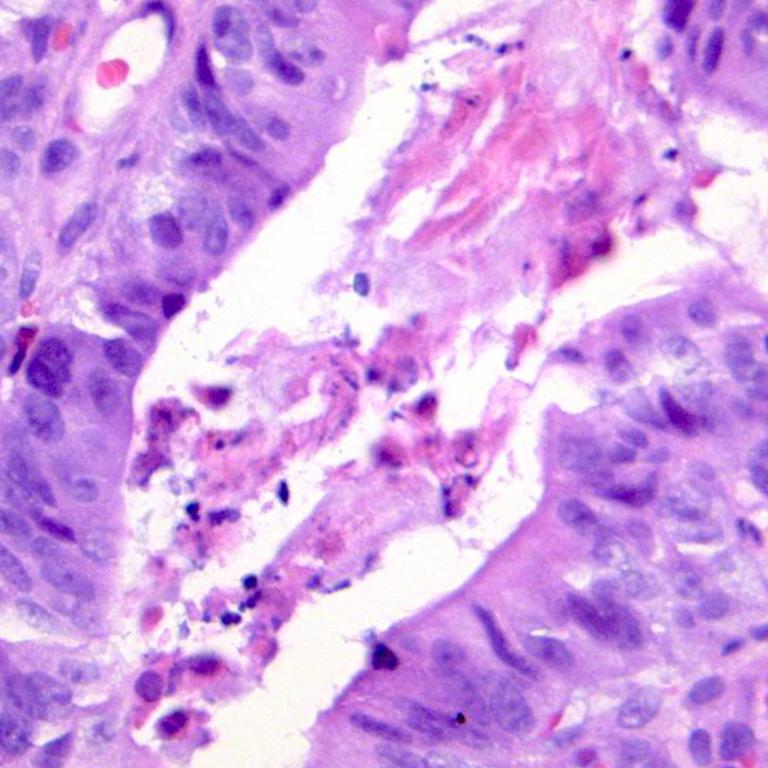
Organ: colon
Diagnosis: adenocarcinomas